Field crop: maize
Growth stage: 2
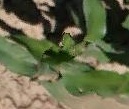
Species: maize